Question: I am new to CSS.
I want to give CSS to checkbox just shown in the image.

i have tried but checkbox is appearing on the screen and when I select one of the category then it background would be yellow.
Thank You.
'''
.radio_toggle {
float:left;
}
.radio_toggle label {
float:left;
width:100px;
overflow:auto;
}
.radio_toggle label span {
text-align:center;
font-size: 15px;
padding:5px 0px;
display:block;
}
.radio_toggle label input {
position:absolute;
}
.radio_toggle .venue {
background-color:#edf1f2;
color: #58666e;
min-height: 100% !important;
border: thin #ced9db solid;
border-top-left-radius: 3px;
border-bottom-left-radius: 3px;
}
'''
'''
<div class="categories">
<div class="radio_toggle">
<label class="venue" style="">
<input type="checkbox" name="toggle">
<span>Category</span>
</label>
</div>
</div>
<div class="categories">
<div class="radio_toggle">
<label class="venue" style="">
<input type="checkbox" name="toggle">
<span>Category</span>
</label>
</div>
</div>
<div class="categories">
<div class="radio_toggle">
<label class="venue" style="">
<input type="checkbox" name="toggle">
<span>Category</span>
</label>
</div>
</div>
'''
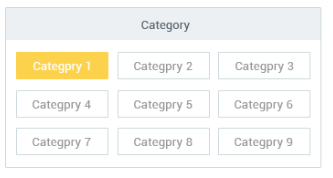
Answer: To hide the 'input', give it 'display: none;', updated CSS rule
'''
.radio_toggle label input {
display: none;
}
'''
To give the a color use the ':checked' selector, added CSS rule
'''
.radio_toggle label input:checked + span {
color: white;
background: gold;
}
'''
Sample
'''
.radio_toggle {
float:left;
}
.radio_toggle label {
float:left;
width:100px;
overflow:auto;
}
.radio_toggle label span {
text-align:center;
font-size: 15px;
padding:5px 0px;
display:block;
}
.radio_toggle .venue {
background-color:#edf1f2;
color: #58666e;
min-height: 100% !important;
border: thin #ced9db solid;
border-top-left-radius: 3px;
border-bottom-left-radius: 3px;
}
.radio_toggle label input {
display: none;
}
.radio_toggle label input:checked + span {
color: white;
background: gold;
}
'''
'''
<div class="categories">
<div class="radio_toggle">
<label class="venue" style="">
<input type="checkbox" name="toggle">
<span>Category</span>
</label>
</div>
</div>
<div class="categories">
<div class="radio_toggle">
<label class="venue" style="">
<input type="checkbox" name="toggle">
<span>Category</span>
</label>
</div>
</div>
<div class="categories">
<div class="radio_toggle">
<label class="venue" style="">
<input type="checkbox" name="toggle">
<span>Category</span>
</label>
</div>
</div>
'''